Question: I have this checkbox that display left side but I want display in right side. How can I do ?
I use this style but not work.

'''
label {
display: block;
text-align: right;
margin-right: 1em;
}
'''
'''
<link async="" rel="stylesheet" href="https://cdn.materialdesignicons.com/2.0.46/css/materialdesignicons.min.css">
<link rel="stylesheet" href="https://cdn.jsdelivr.net/npm/pretty-checkbox@3.0/dist/pretty-checkbox.min.css">
<div class="pretty p-icon p-curve p-jelly">
<input type="checkbox">
<div class="state p-danger">
<i class="icon mdi mdi-skull"> </i>
<label style="text-align: right;">hi</label>
</div>
</div>
'''
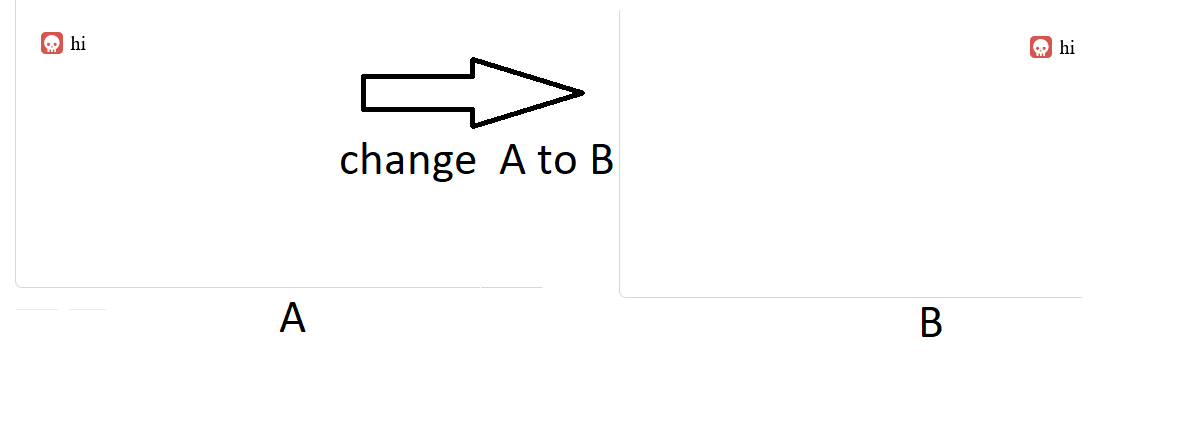
Answer: Try floating it
'''
div.pretty {
text-align: right;
margin-right: 1em;
float: right;
}
'''
'''
<link async="" rel="stylesheet" href="https://cdn.materialdesignicons.com/2.0.46/css/materialdesignicons.min.css">
<link rel="stylesheet" href="https://cdn.jsdelivr.net/npm/pretty-checkbox@3.0/dist/pretty-checkbox.min.css">
<div class="pretty p-icon p-curve p-jelly">
<input type="checkbox" id="chk">
<div class="state p-danger">
<i class="icon mdi mdi-skull"> </i>
<label for="chk" style="text-align: right;">hi</label>
</div>
</div>
'''